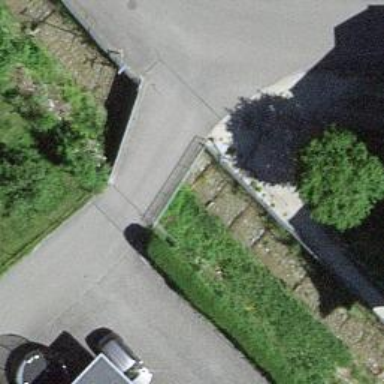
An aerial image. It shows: Residential road with bridge.